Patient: sex F, age 74
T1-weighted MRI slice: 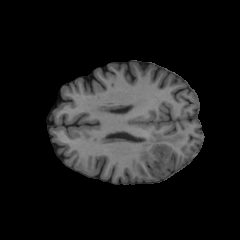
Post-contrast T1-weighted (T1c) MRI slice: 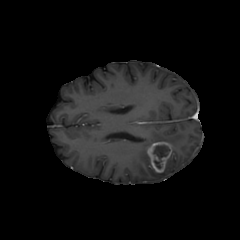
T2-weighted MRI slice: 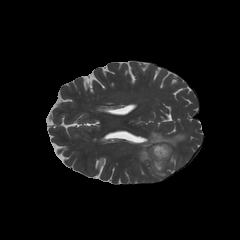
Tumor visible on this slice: yes
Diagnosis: Glioblastoma, IDH-wildtype
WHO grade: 4